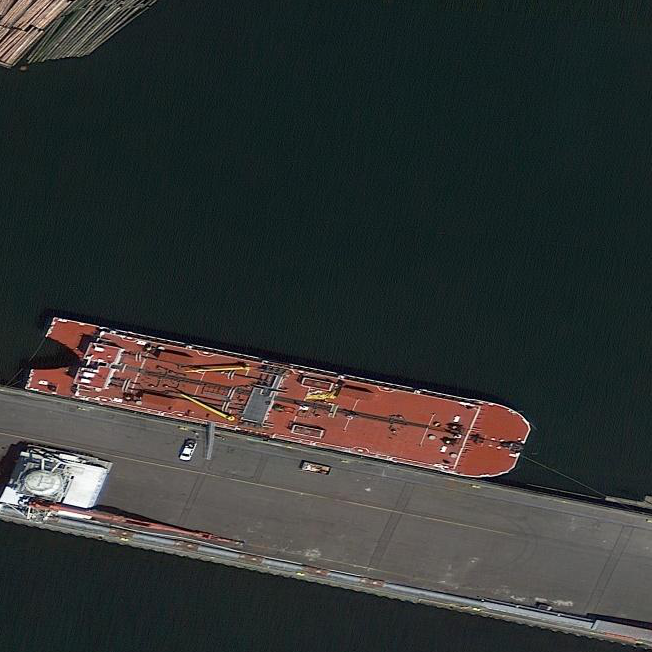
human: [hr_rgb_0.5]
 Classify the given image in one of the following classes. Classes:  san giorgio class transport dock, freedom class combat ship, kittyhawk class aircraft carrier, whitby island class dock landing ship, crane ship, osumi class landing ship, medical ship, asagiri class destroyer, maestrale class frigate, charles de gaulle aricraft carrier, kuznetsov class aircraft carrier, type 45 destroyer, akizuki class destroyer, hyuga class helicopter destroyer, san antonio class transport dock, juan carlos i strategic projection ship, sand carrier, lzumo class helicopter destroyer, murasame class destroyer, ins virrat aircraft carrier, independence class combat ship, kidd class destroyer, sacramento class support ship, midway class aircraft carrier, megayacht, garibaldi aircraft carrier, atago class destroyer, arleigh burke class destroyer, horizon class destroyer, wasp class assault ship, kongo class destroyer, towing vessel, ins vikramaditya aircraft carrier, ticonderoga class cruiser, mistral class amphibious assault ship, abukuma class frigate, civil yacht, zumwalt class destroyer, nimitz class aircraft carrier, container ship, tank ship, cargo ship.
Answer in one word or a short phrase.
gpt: Tank ship